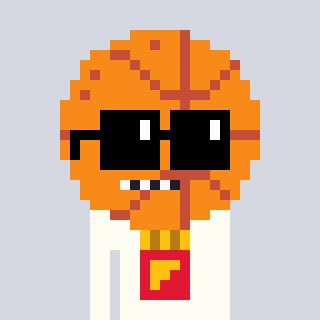
a pixel art character with square black sunglasses, a basketball-shaped head and a grayscale-colored body on a cool background